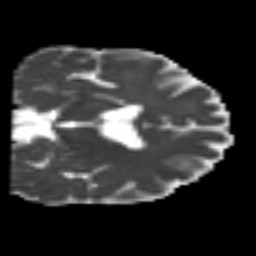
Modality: MD
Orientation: coronal
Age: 59
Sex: male
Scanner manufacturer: siemens
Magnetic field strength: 3 T
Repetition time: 4.999 s
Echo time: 0.07946 s